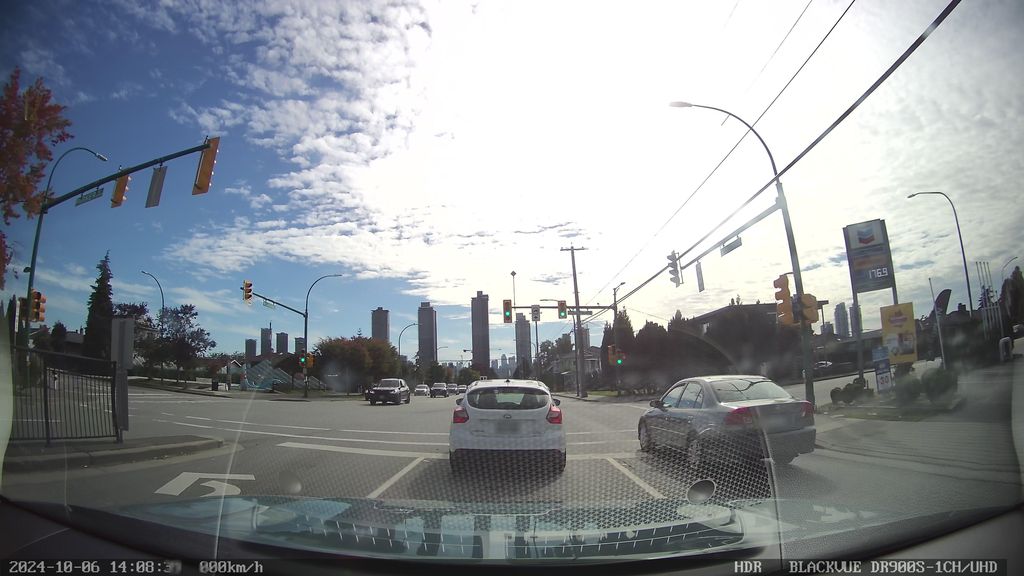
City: vancouver